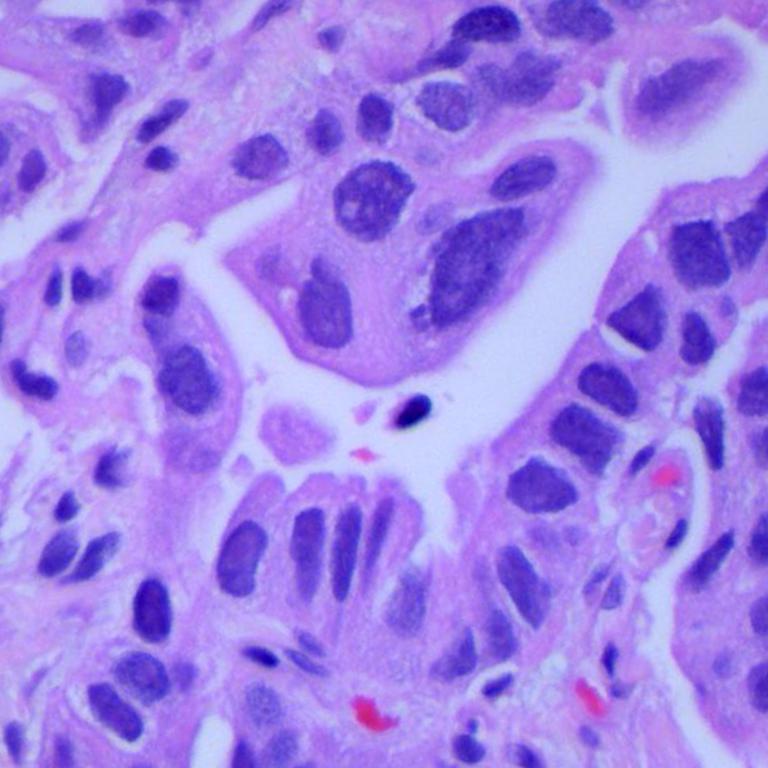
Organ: lung
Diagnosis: adenocarcinomas